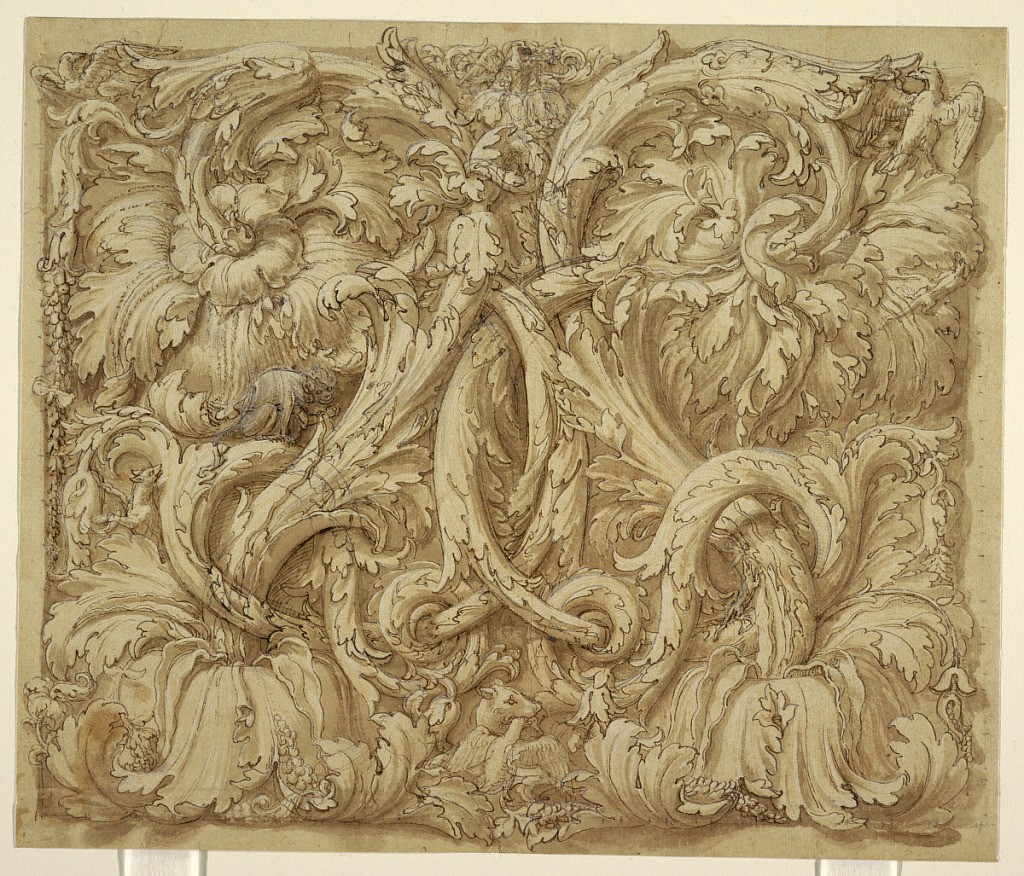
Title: Design for Acanthus Rinceaux with Animals and Birds
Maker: Giulio Romano, Italian, 1499–1546
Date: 1524–46
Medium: Pen and brown ink, brush and brown wash, white gouache; scale in graphite added on each side; curving stroke (of a letter?) in pen and brown ink cut off on lower center of sheet
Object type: Drawing
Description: Symmetrical arrangement of interlaced acanthus rinceaux interspersed with animals and birds.  Included are salamanders and eagles which are possible references to Federico Gonzaga and family who were important patrons of Giulio Romano.